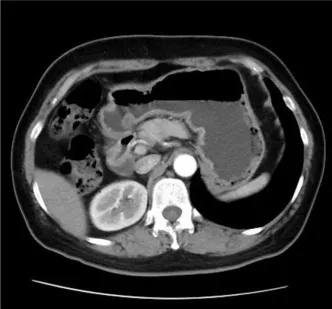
Computed tomography (CT) of the epigastric region showing a pancreatic mass with indeterminate nature is depicted in. Arterial phase.
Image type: radiology (ct)